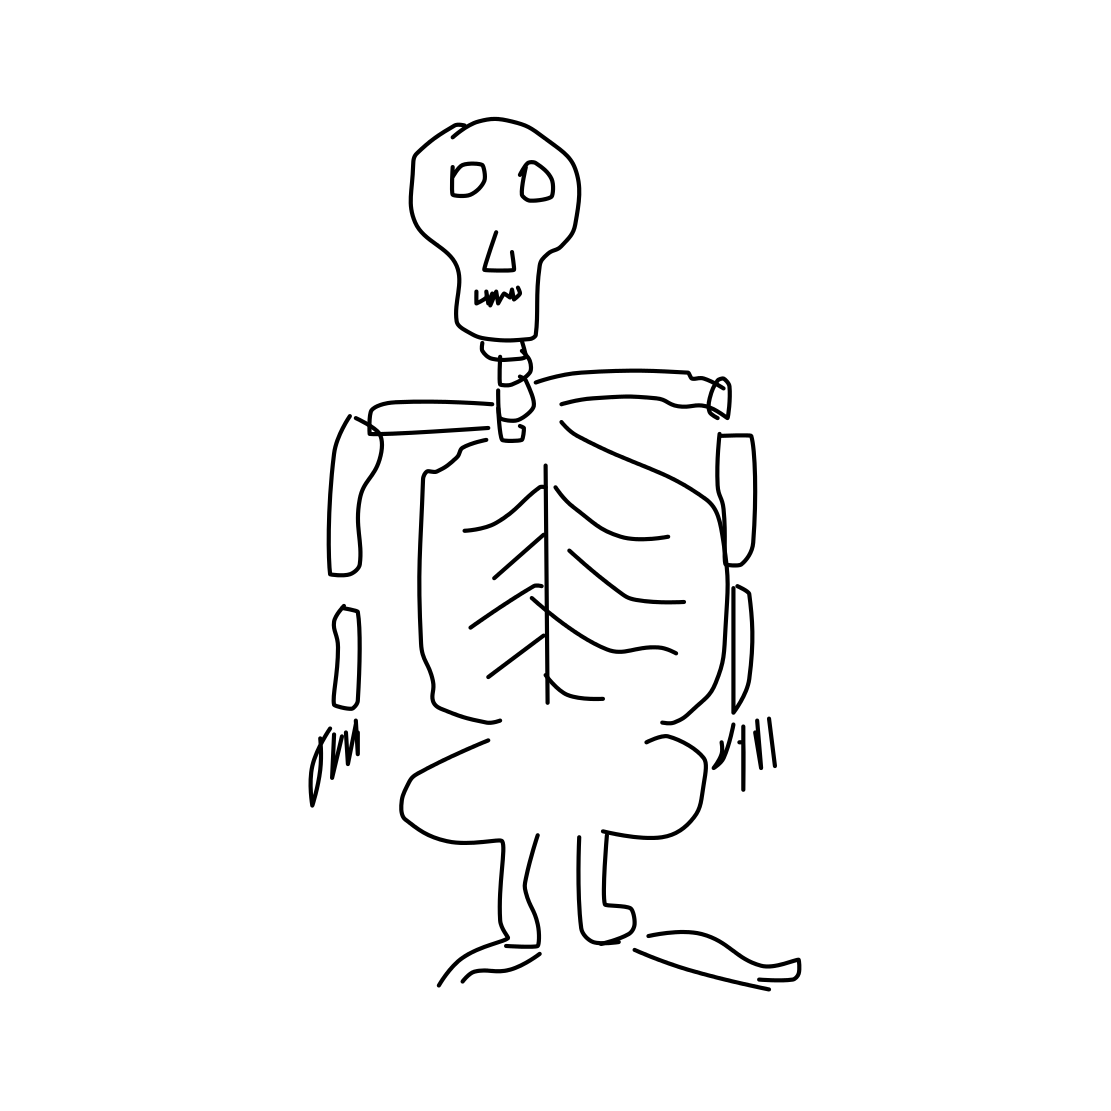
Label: human-skeleton